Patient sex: F
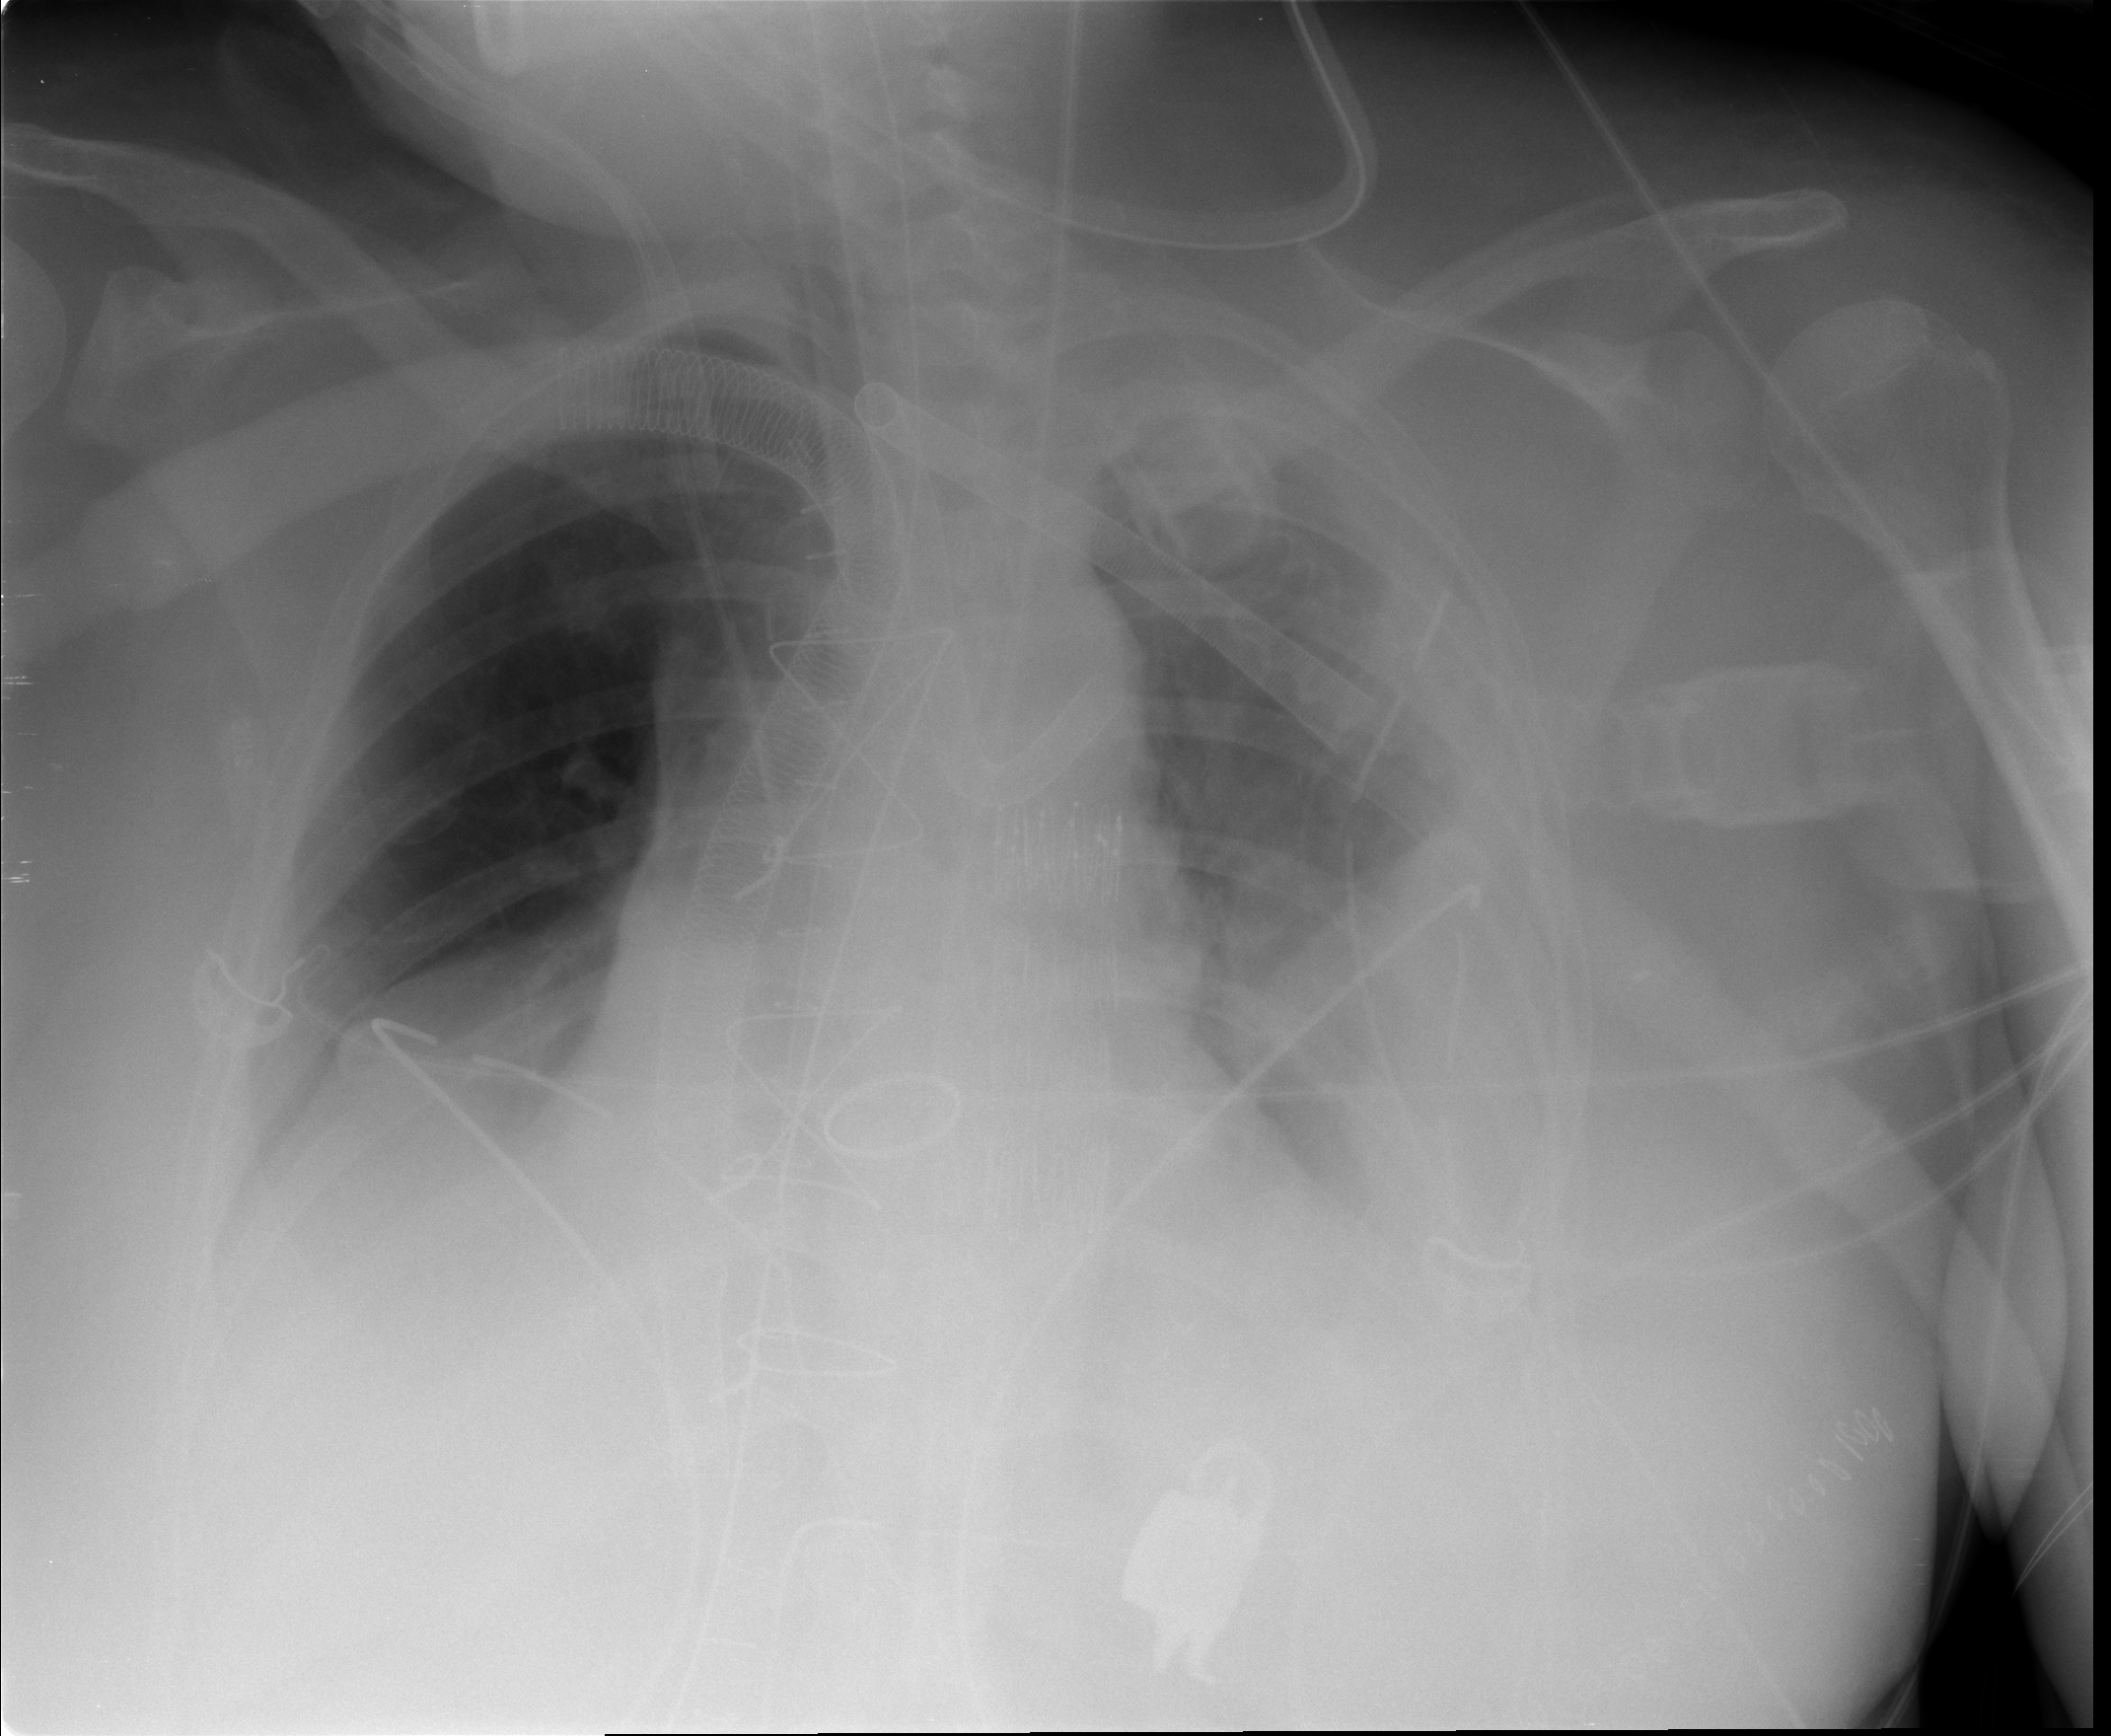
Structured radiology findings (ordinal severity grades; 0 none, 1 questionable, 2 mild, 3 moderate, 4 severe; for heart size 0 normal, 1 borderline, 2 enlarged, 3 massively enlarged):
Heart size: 2
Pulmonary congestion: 1
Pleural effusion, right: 2
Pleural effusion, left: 3
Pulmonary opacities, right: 0
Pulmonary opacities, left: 1
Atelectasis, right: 2
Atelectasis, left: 3